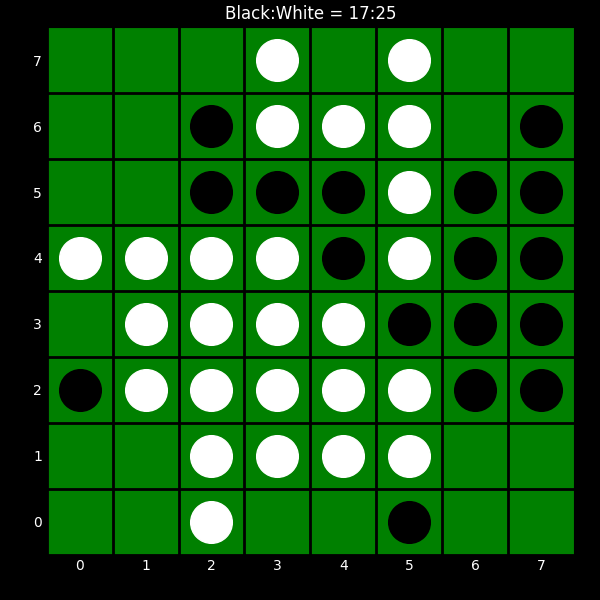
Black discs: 17
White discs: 25